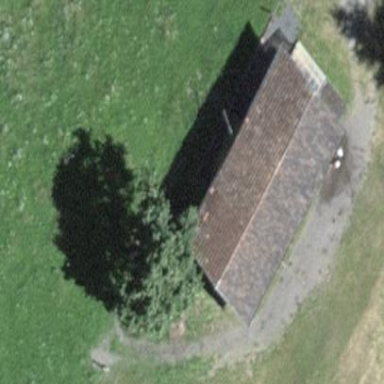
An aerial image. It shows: Farm auxiliary building.